Field crop: maize
Growth stage: 2
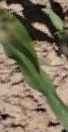
Species: maize